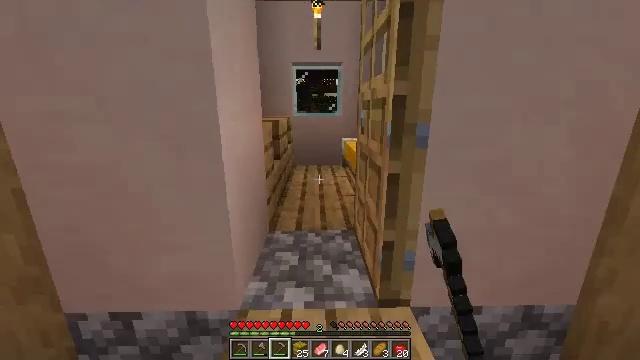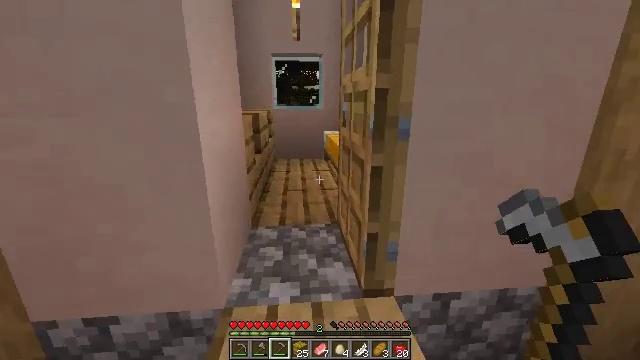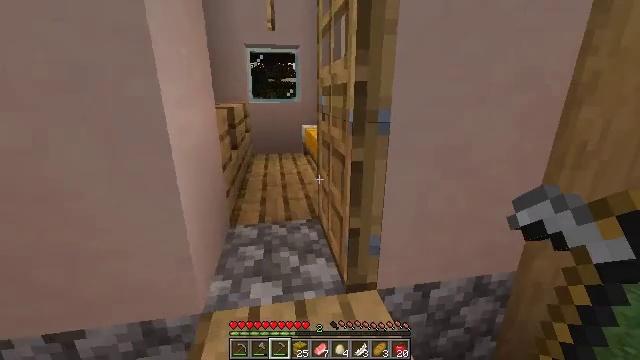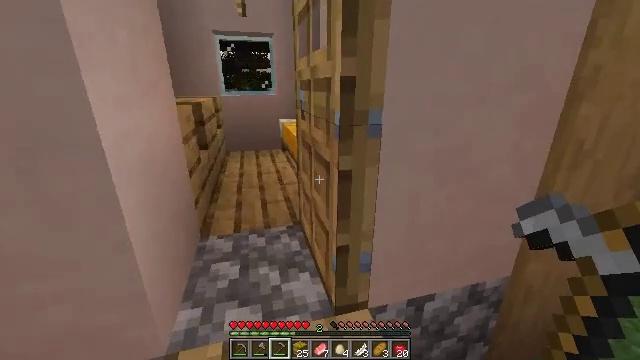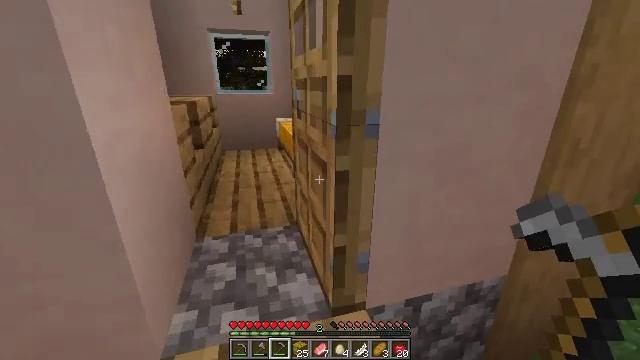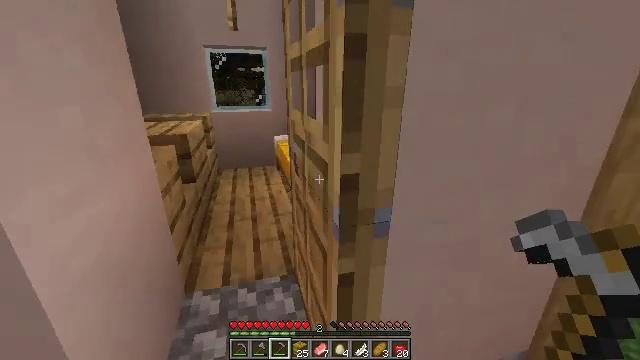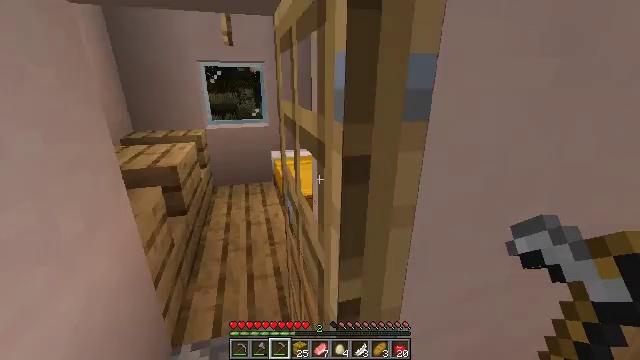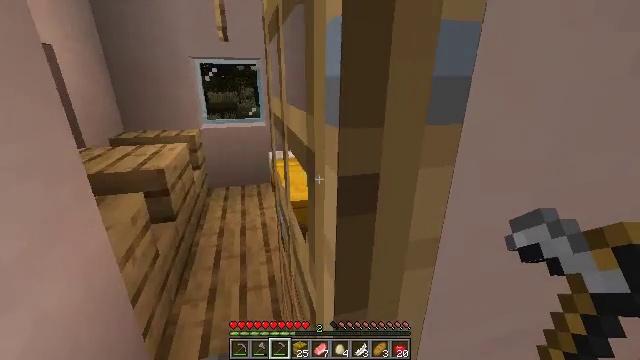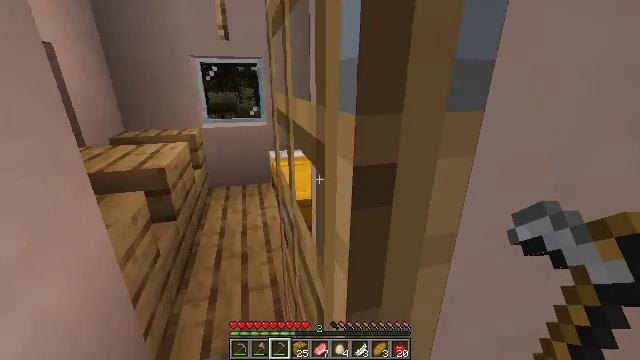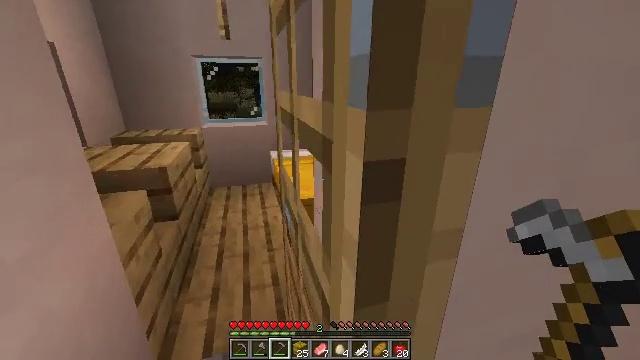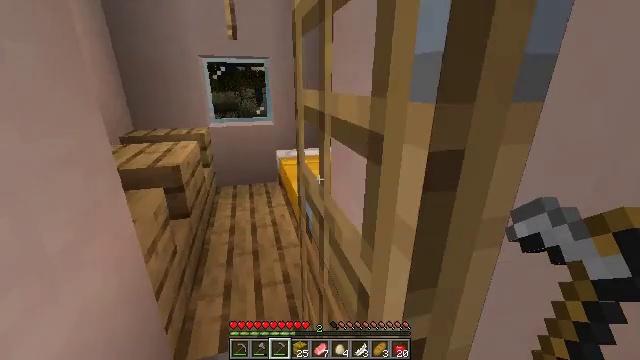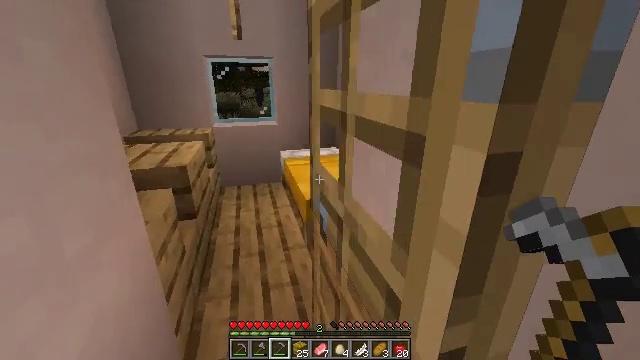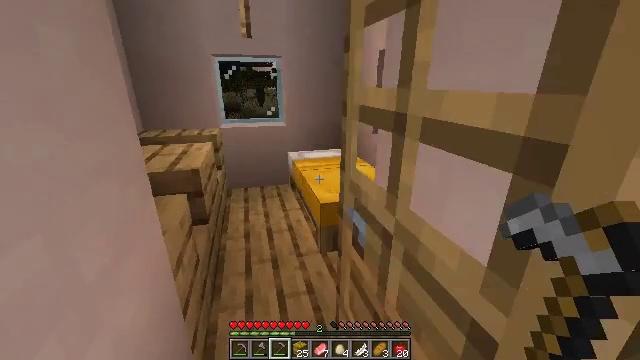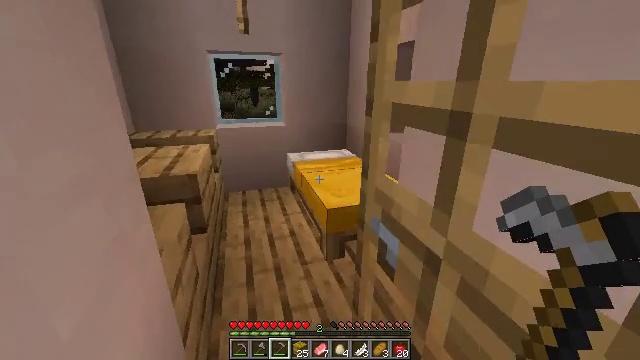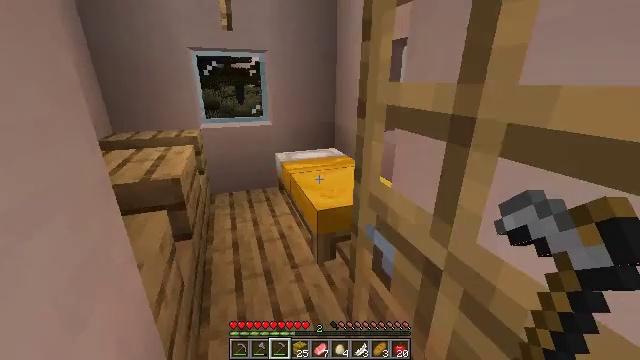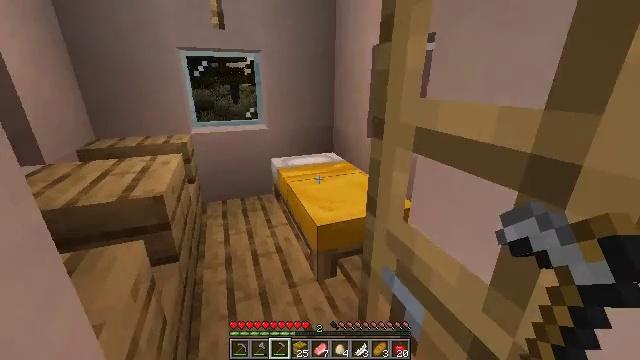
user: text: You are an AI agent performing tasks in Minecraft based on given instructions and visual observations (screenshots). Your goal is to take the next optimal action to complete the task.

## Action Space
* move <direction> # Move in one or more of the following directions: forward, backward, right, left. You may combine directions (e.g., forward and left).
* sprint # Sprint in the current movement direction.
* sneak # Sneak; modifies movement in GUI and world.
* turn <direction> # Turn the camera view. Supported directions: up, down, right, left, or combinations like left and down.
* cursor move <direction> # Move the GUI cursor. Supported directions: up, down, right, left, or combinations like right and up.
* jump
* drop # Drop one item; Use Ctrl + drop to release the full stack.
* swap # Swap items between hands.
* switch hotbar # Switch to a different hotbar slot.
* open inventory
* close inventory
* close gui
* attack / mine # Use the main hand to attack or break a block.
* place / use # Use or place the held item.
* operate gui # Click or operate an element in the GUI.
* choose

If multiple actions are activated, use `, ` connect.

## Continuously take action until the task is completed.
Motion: motion action
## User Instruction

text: Attack the hay block to get hay.
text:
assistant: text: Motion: turn right and down
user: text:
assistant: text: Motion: move forward, turn right and down
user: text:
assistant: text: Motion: move forward, turn right and down
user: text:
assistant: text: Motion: move forward
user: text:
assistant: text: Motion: move forward
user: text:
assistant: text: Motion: move forward
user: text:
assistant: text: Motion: move forward
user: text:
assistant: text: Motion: move forward and move left
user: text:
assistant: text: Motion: move forward and move left
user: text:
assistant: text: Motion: move forward and move left
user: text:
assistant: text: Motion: move forward and move left
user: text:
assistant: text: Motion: move forward and move left
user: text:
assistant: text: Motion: move forward and move left, turn right
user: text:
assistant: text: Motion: move forward, turn right
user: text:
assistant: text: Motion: move forward
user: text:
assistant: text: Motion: move forward, turn right
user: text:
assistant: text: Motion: move forward, turn right
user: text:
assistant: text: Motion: turn right and down
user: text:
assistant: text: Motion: turn right and down
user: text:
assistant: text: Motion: no_op
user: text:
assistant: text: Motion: turn left and down
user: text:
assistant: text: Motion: turn down, use / place
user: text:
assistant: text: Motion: use / place
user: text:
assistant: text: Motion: use / place
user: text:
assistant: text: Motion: use / place
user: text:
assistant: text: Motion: no_op
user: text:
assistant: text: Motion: no_op
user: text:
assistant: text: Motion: no_op
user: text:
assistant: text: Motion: no_op
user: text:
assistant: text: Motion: no_op